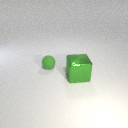
small green rubber sphere to the left of large green metal cube